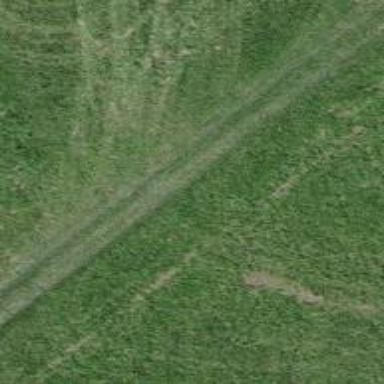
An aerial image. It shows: Grassy track.